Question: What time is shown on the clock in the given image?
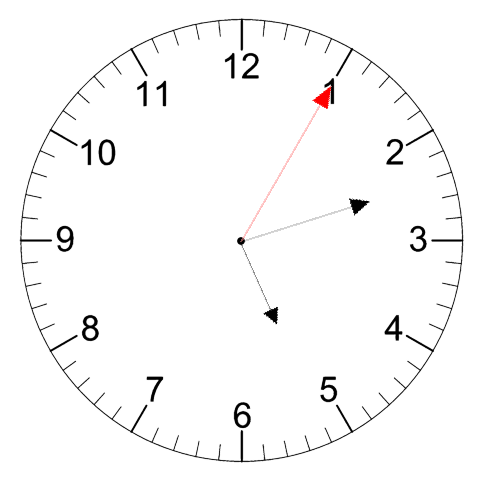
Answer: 05:12:05